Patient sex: M
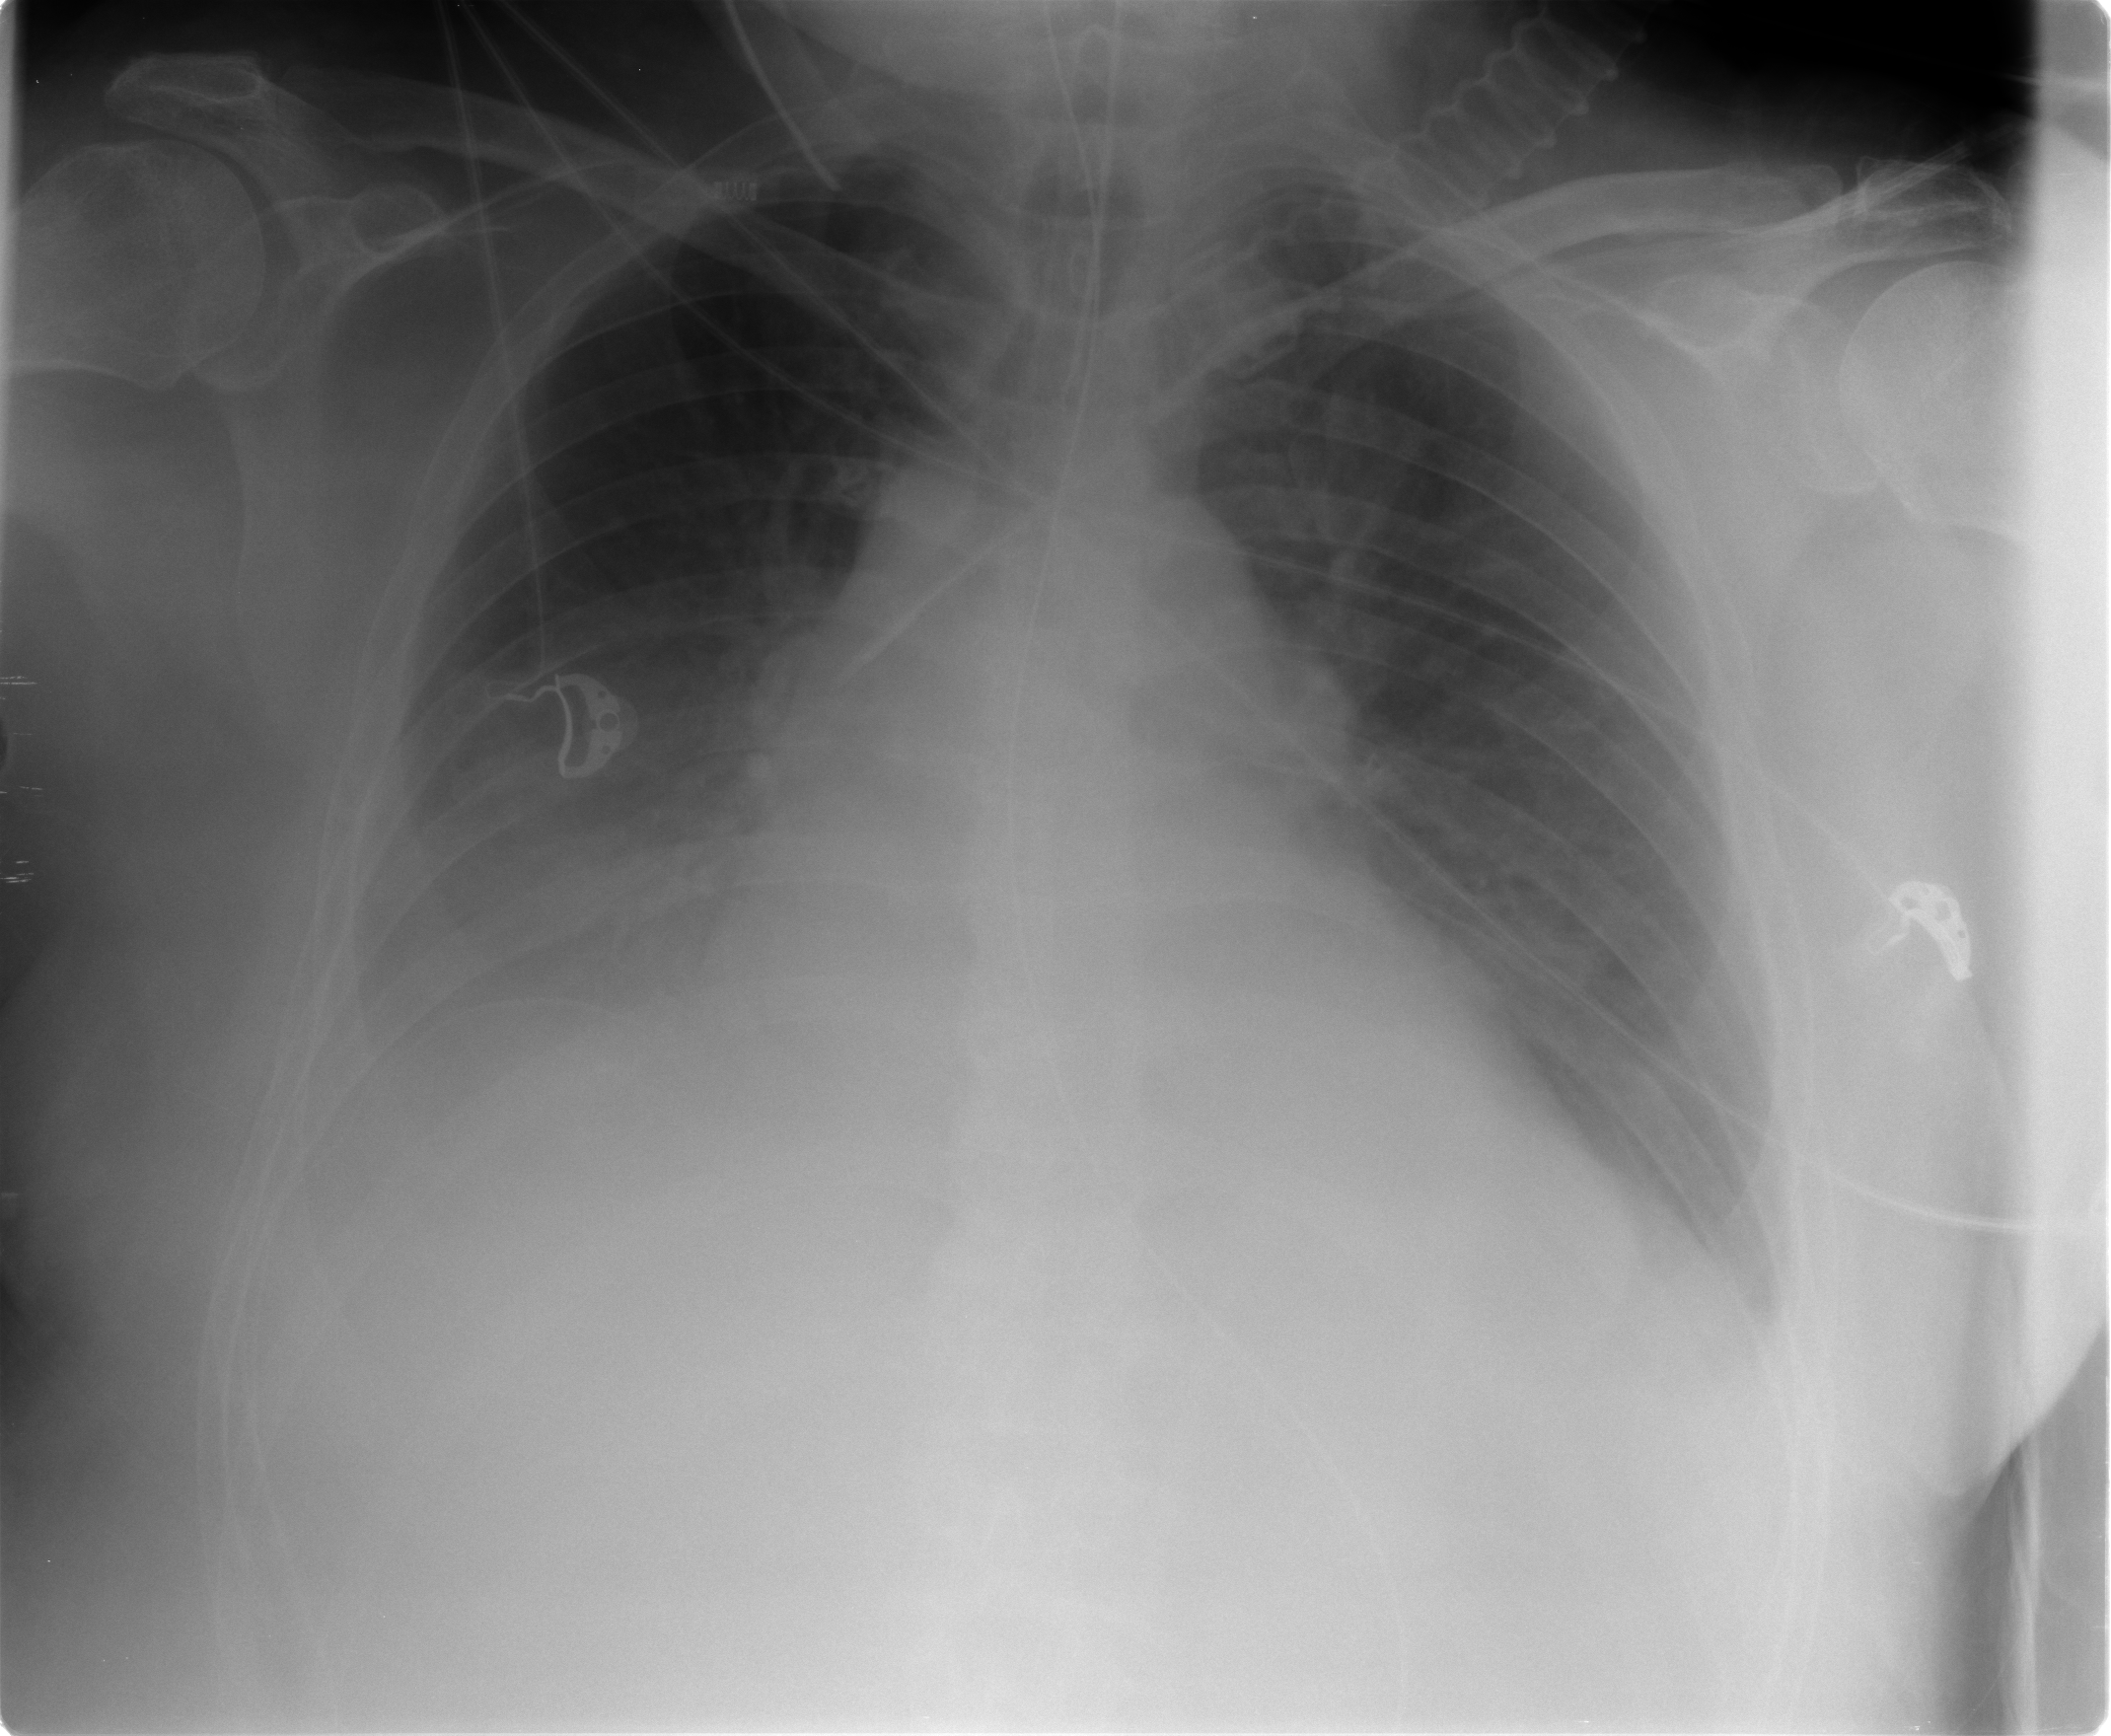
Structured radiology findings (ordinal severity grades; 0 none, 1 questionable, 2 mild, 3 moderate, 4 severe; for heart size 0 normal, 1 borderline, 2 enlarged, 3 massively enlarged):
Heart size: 2
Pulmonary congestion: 3
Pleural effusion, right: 3
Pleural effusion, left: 3
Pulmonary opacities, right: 2
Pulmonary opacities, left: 2
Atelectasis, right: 3
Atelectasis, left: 3